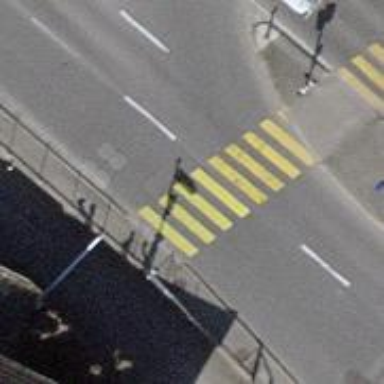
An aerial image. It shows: Road crossing with traffic signals.